Question: I have a custom font that is installed with my Inno Setup, and I would like to overwrite the existing font only if the font in my setup was upgraded.

In order to do this, I have tried to get the version from my font file but 'GetVersionNumbersString' in a function or 'GetFileVersionString' in the Inno Setup preprocessor. As far as I have understood, those functions only apply to exe or dll but I might be wrong.
Any lead to help me achieve this would be very much appreciated.
Thanks,
Olivier
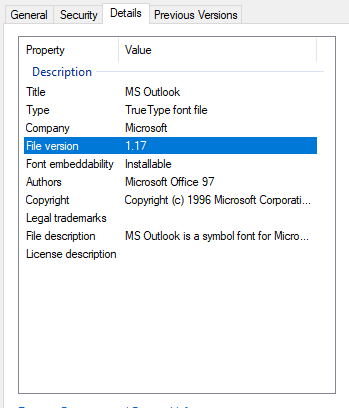
Answer: You can use the following code to extract TTF file (possibly any file) version:
'''
function GetShellItemVersion(Path: string): string;
var
Shell, Folder, Item, Version: Variant;
FolderPath: string;
begin
Shell := CreateOleObject('Shell.Application');
FolderPath := ExtractFilePath(Path);
Folder := Shell.NameSpace(FolderPath);
if VarIsClear(Folder) then
begin
Log(Format('Error reading folder "%s"', [FolderPath]));
end
else
begin
Item := Folder.ParseName(ExtractFileName(Path));
if VarIsClear(Item) then
begin
Log(Format('Error accessing "%s"', [Path]));
end
else
begin
Version := Folder.GetDetailsOf(Item, 166);
if VarIsClear(Version) then
begin
Log(Format('Error reading version of "%s"', [Path]));
end
else
begin
Result := Version;
Log(Format('Version of "%s" is "%s"', [Path, Result]));
end;
end;
end;
end;
'''
Based on <URL>.